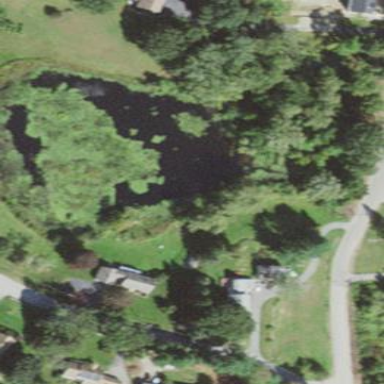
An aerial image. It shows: Pond surrounded by natural water.